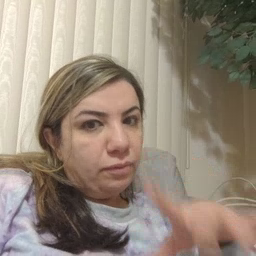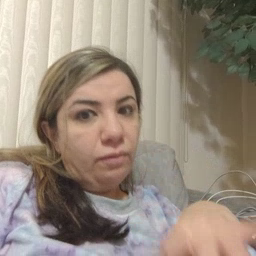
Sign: find